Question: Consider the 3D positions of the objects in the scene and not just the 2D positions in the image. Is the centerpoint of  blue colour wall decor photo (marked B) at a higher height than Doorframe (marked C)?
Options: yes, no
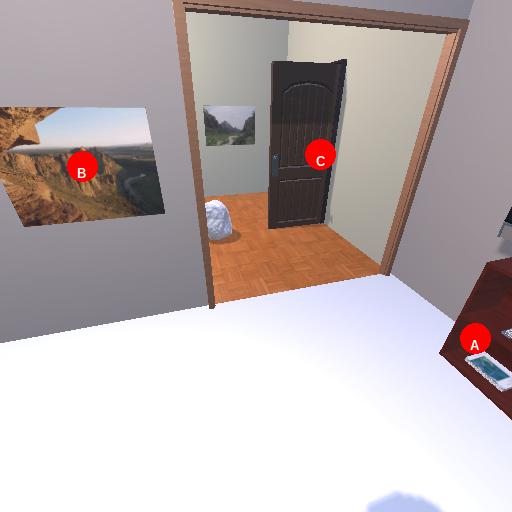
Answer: yes